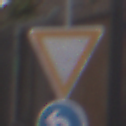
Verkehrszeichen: VorfahrtGewaehren
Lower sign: VorgeschriebeneFahrtrichtungLinks
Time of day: MorningAfternoon
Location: Outdoor (Urban)
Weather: Overcast
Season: NotSpecified
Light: Natural